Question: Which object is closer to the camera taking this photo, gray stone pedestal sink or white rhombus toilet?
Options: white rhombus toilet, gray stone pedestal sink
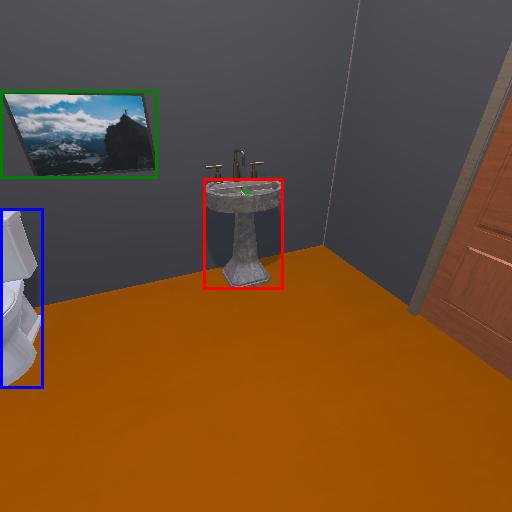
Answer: white rhombus toilet